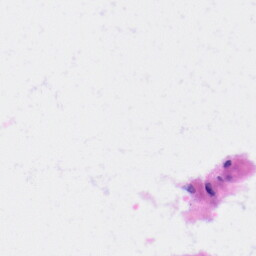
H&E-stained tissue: Liver